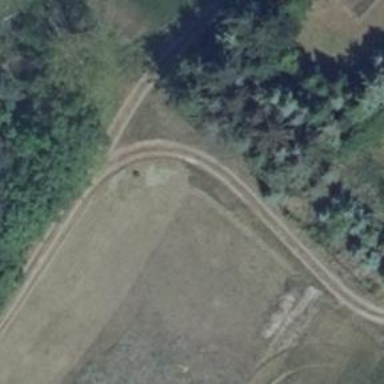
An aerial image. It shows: Gravel track with grade4 track type.